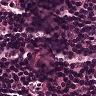
Metastatic tissue present: no